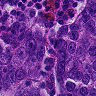
Metastatic tissue present: yes